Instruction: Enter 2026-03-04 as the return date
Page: home
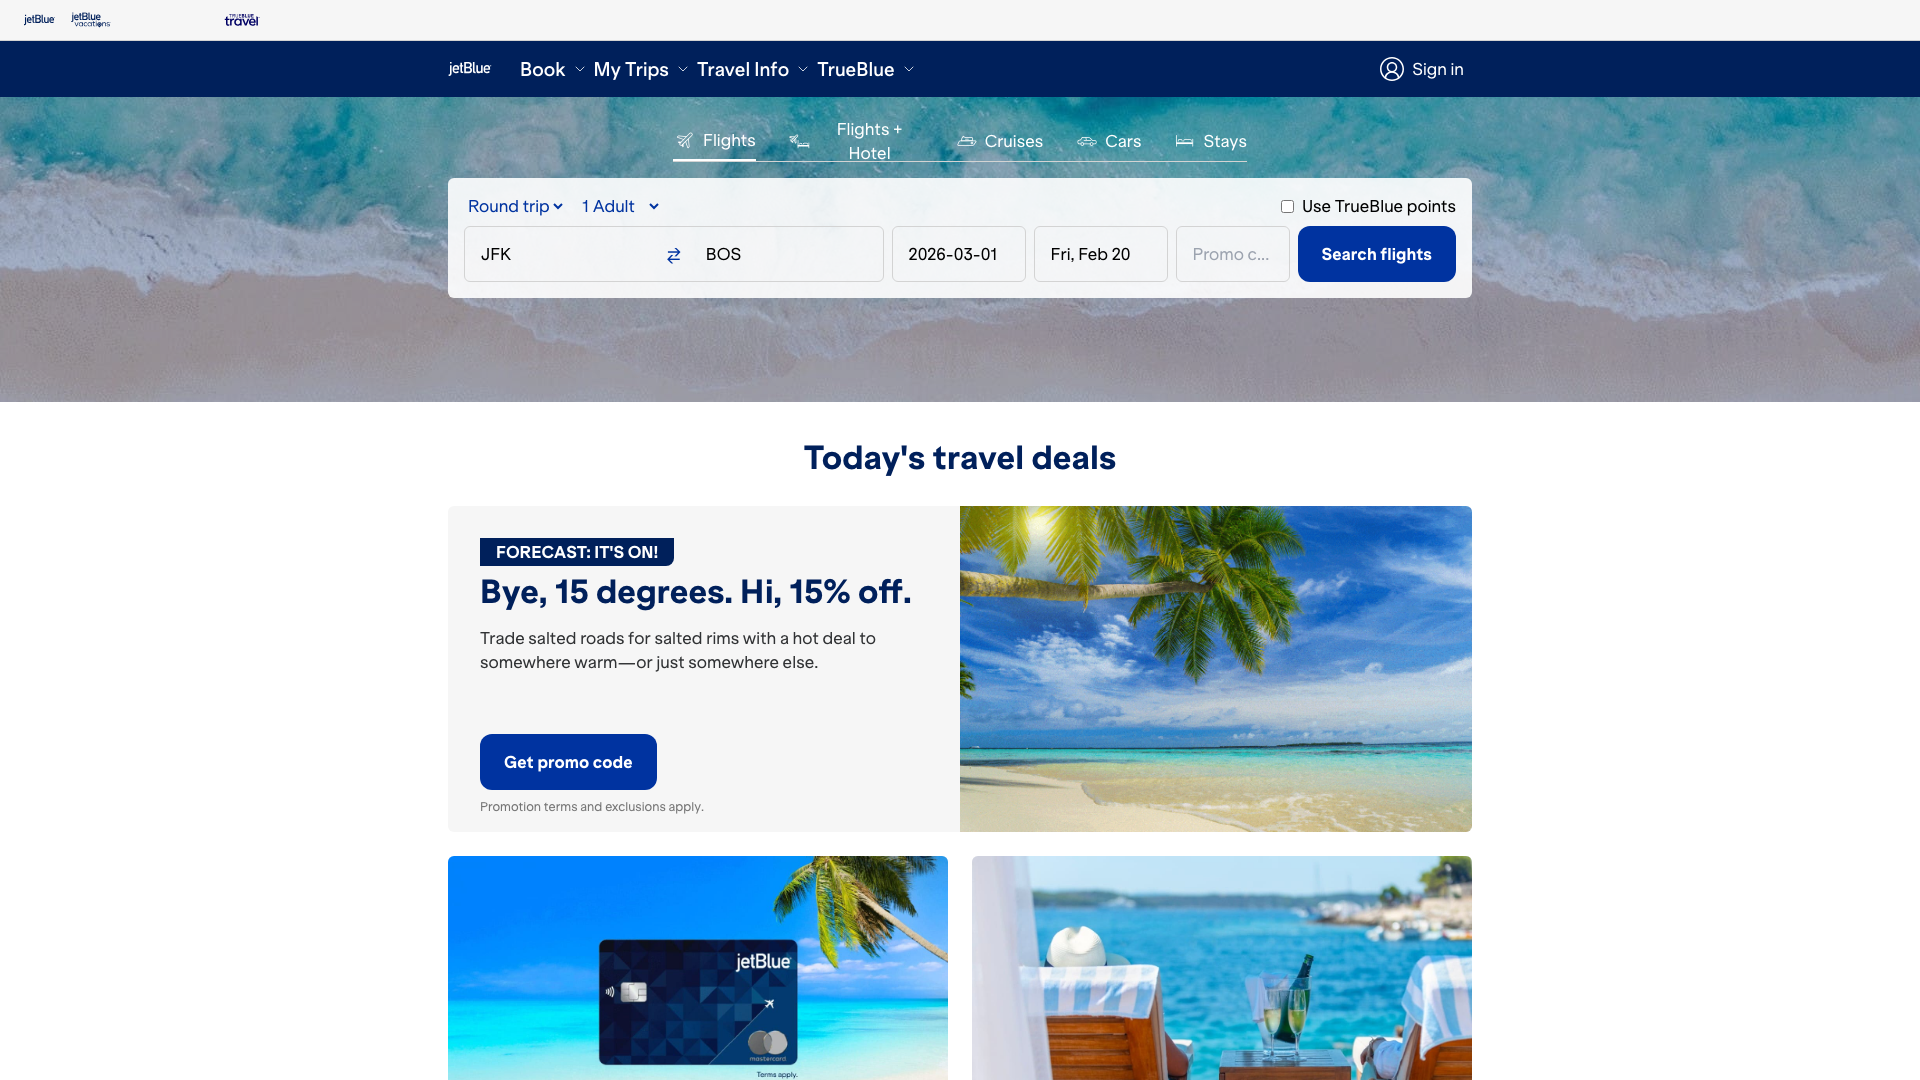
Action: type